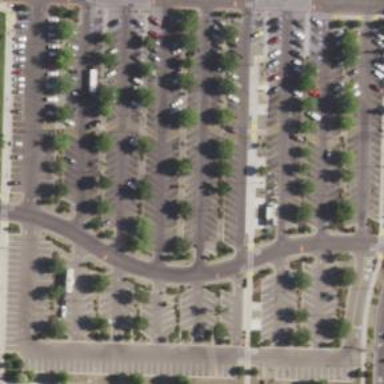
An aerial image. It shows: Parking area.